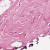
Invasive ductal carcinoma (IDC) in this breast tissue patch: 0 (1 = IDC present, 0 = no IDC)